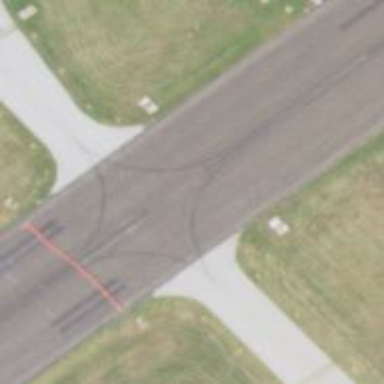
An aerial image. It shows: Image of taxiway at airport.